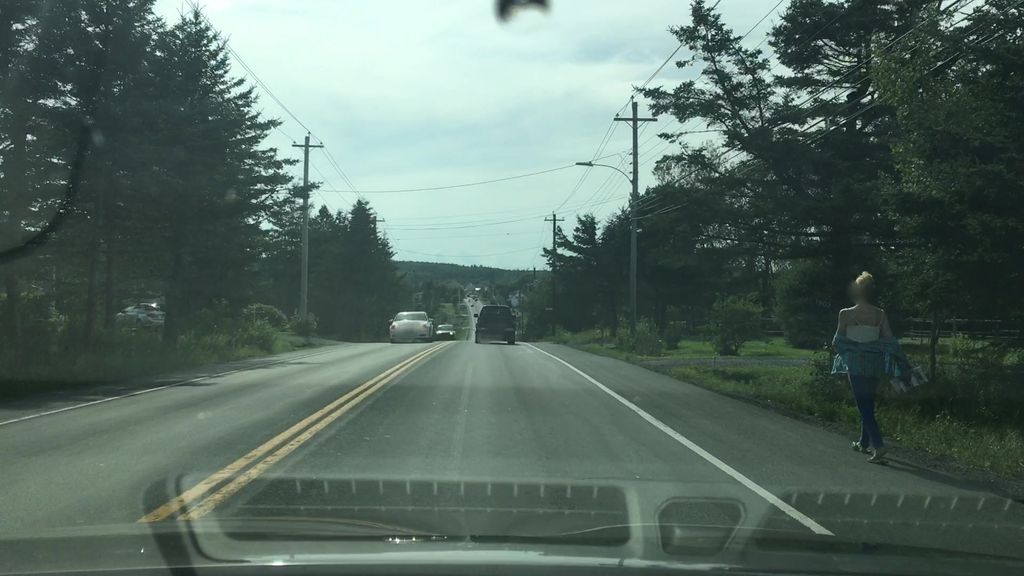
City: halifax